Question: I have a framework I've written in Swift that contains a class that extends 'UIView' and that has an 'IBOutlet' property.
The class is visible from my Objective-C app, but Interface Builder won't see the IBOutlet. Here's the code:
'''
@objc protocol MyFrameworkDelegate {
// My delegate methods here
...
}
@objc class MyFrameworkClass: UIView {
@objc @IBOutlet var delegate:MyFrameworkDelegate?
// The rest of my class here
...
}
'''
I set my view's class to 'MyFrameworkClass' in my storyboard, but the 'delegate' outlet isn't showing.
I tried with and without the '@objc' modifier, no luck. When I inspect my class from Objective-C, the property comes up without the 'IBOutlet'.
Anyone else came across something like that?
Here's the code generated by Xcode for the Swift -> Objective-C conversion:
'''
@protocol MyFrameworkDelegate;
SWIFT_CLASS("_Nc9a0xD6MyFrameworkClass")
@interface MyFrameworkClass : UIView
@property (nonatomic) id <MyFrameworkDelegate> delegate;
...
'''
Also, here's the error message I get when I try to run the app:
'''
2014-06-22 21:41:59.095 MyApp Test[75211:<PHONE>] Unknown class MyFrameworkClass in Interface Builder file.
2014-06-22 21:41:59.099 MyApp Test[75211:<PHONE>] -[UIView setDelegate:]: unrecognized selector sent to instance 0xcf5d650
2014-06-22 21:41:59.101 MyApp Test[75211:<PHONE>] *** Terminating app due to uncaught exception 'NSInvalidArgumentException', reason: '-[UIView setDelegate:]: unrecognized selector sent to instance 0xcf5d650'
'''
Here's a screenshot of my storyboard:

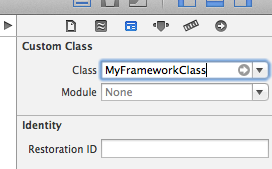
Answer: Your module is 'None', you should select it to your corresponding value.